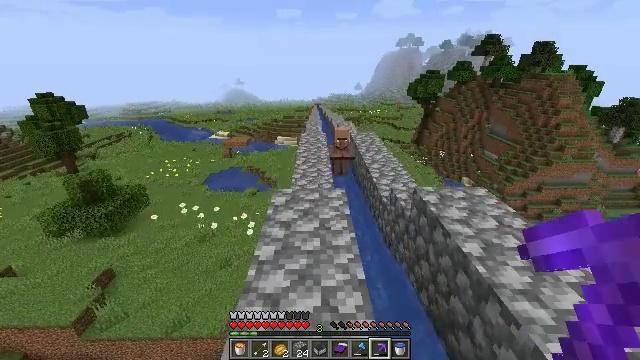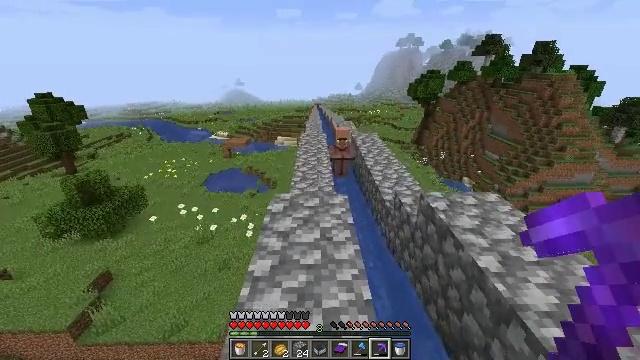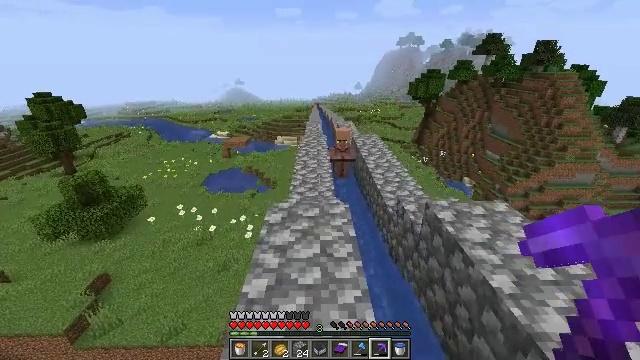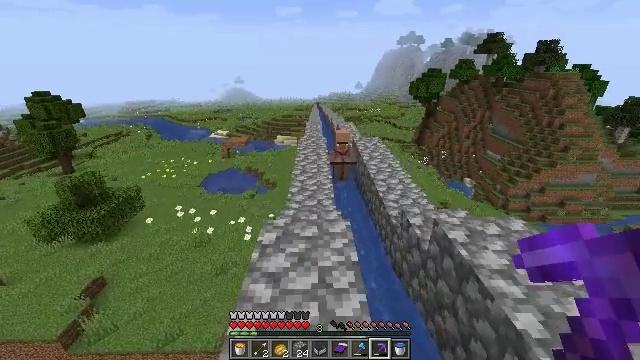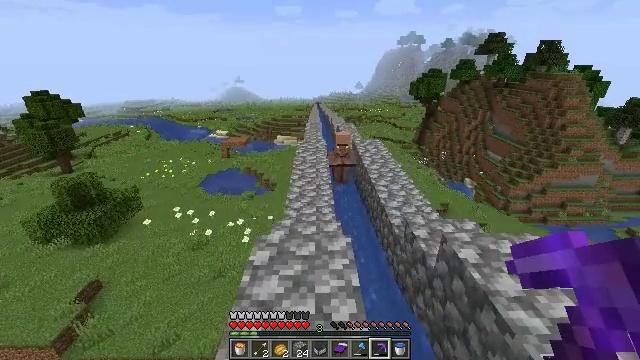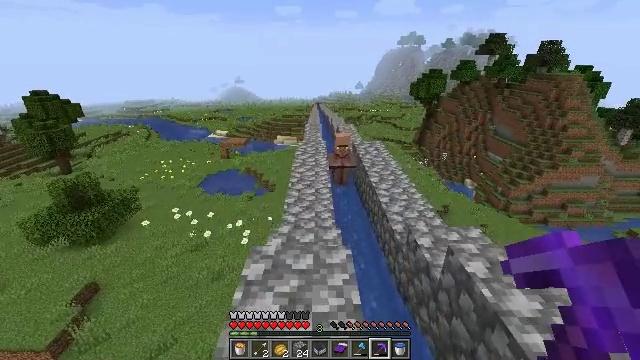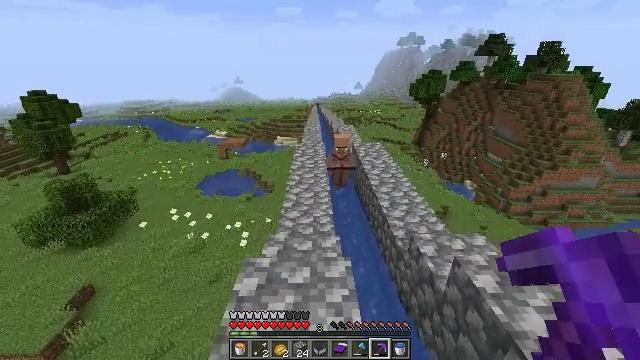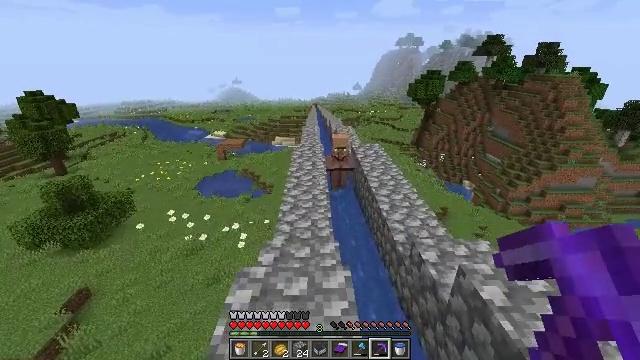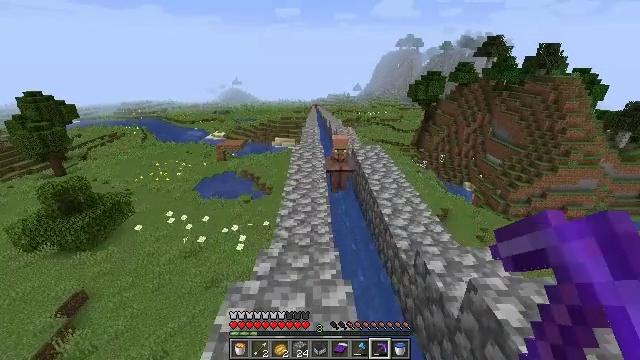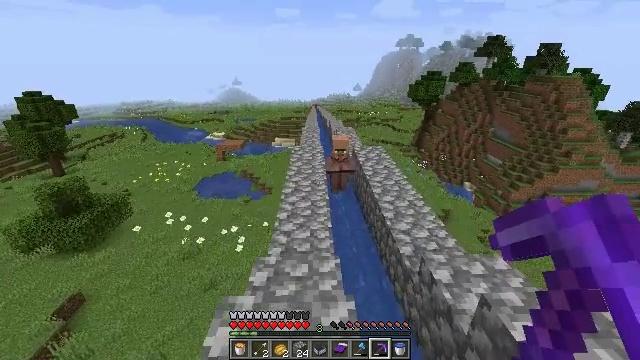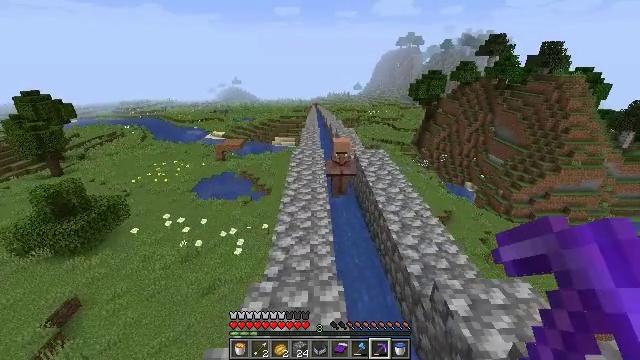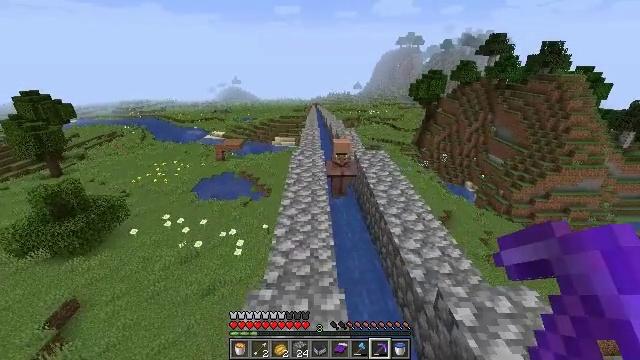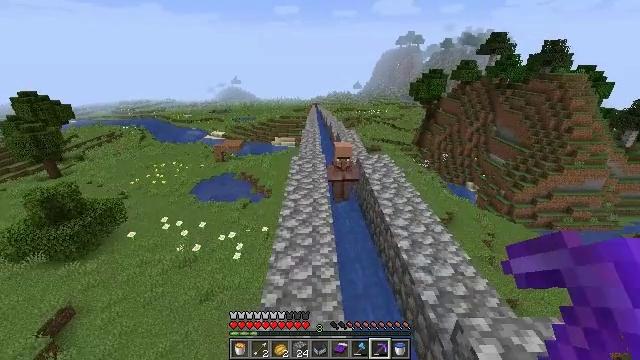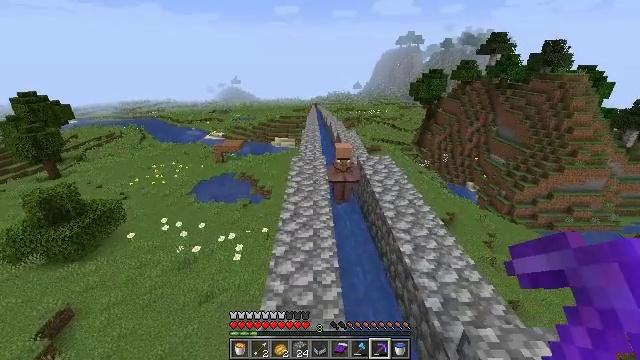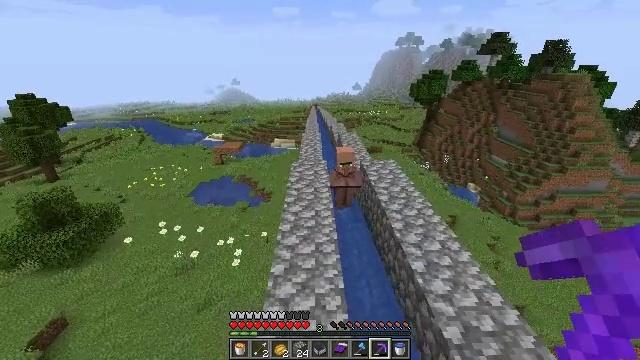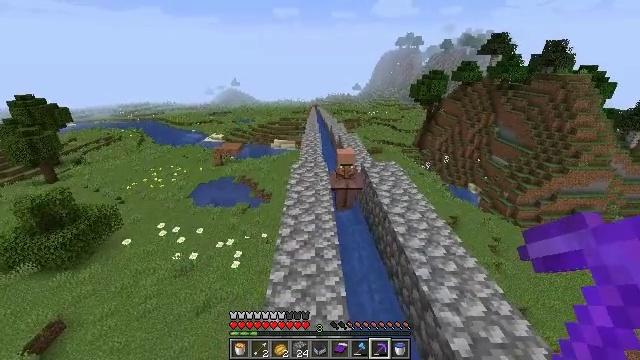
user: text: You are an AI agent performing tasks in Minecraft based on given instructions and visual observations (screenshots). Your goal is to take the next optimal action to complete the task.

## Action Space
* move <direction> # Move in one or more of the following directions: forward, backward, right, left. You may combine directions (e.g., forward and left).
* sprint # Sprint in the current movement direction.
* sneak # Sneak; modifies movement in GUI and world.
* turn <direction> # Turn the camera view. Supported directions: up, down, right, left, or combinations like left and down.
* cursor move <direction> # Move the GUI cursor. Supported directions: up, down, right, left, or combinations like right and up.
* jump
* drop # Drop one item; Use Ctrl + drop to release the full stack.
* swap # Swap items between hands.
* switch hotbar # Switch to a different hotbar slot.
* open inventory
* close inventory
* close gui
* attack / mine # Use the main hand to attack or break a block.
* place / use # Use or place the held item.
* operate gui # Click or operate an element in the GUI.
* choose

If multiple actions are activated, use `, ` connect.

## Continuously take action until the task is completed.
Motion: motion action
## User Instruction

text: Mine cobblestone underground.
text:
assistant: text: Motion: move forward
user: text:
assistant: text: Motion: move forward
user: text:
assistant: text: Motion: move forward
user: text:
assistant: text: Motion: move forward
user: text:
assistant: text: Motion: move forward
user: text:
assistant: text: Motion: move forward
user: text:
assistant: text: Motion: move forward
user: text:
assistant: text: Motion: move forward
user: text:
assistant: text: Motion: move forward
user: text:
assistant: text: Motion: move forward
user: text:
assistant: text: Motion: move forward
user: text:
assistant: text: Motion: move forward
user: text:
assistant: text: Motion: move forward
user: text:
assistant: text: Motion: move forward
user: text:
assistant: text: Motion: move forward
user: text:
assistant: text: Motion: move forward
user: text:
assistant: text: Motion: move forward
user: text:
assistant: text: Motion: move forward
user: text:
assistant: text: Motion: move forward
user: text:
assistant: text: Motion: move forward
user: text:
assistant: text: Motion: move forward
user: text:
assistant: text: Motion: move forward
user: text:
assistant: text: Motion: move forward
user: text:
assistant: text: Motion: move forward
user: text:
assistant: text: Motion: move forward
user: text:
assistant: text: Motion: move forward
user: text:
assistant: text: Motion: move forward
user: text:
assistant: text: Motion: move forward
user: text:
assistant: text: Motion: move forward
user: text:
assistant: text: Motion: move forward